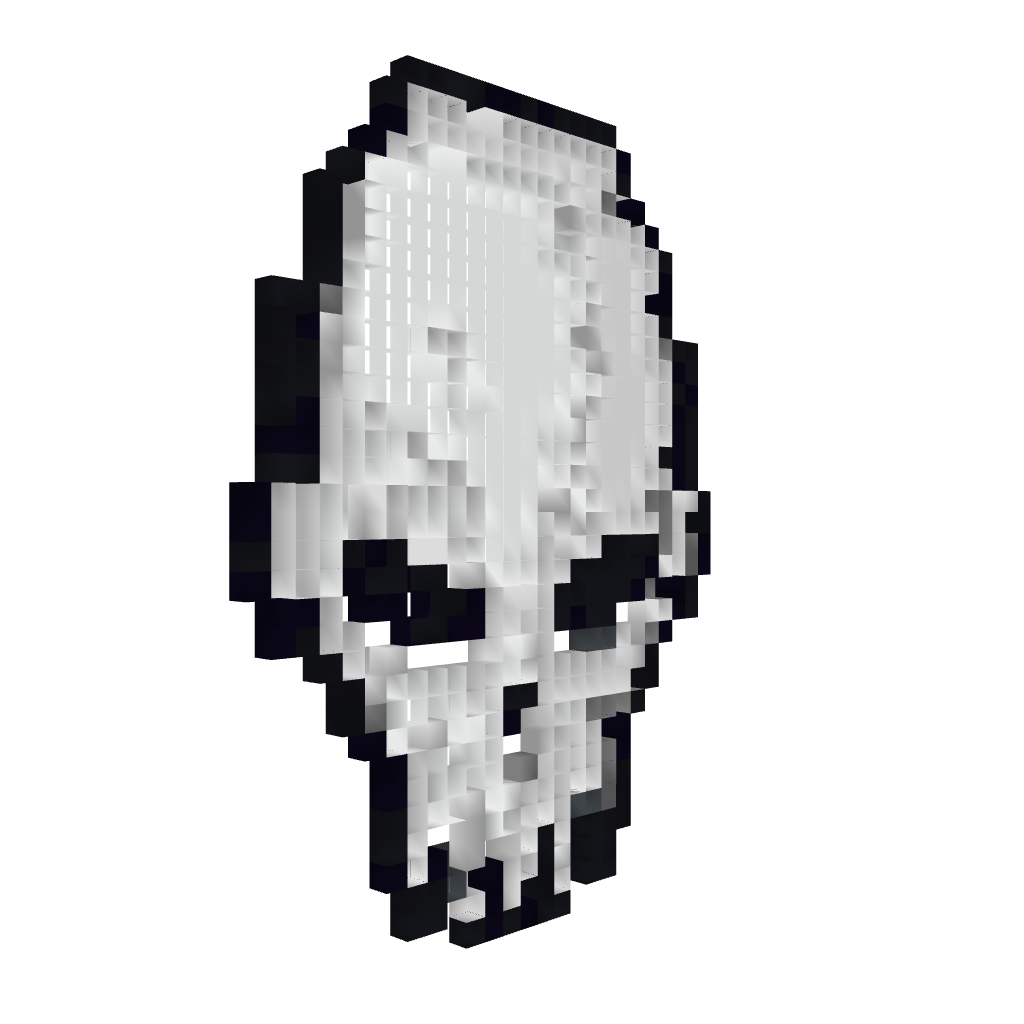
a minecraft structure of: Skull pixel art